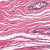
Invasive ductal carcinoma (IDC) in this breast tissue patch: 0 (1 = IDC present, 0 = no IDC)